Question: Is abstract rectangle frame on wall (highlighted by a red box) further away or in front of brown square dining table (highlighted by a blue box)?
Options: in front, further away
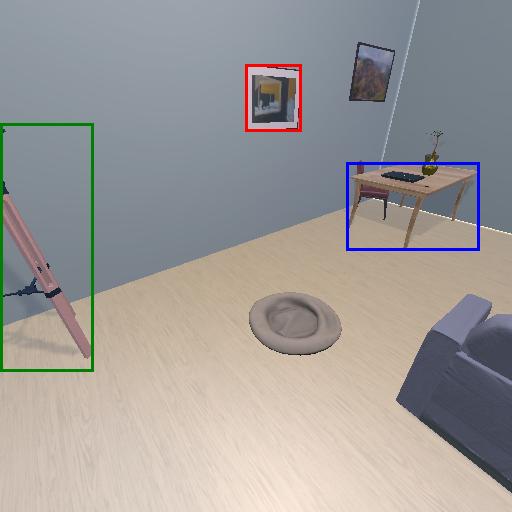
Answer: in front